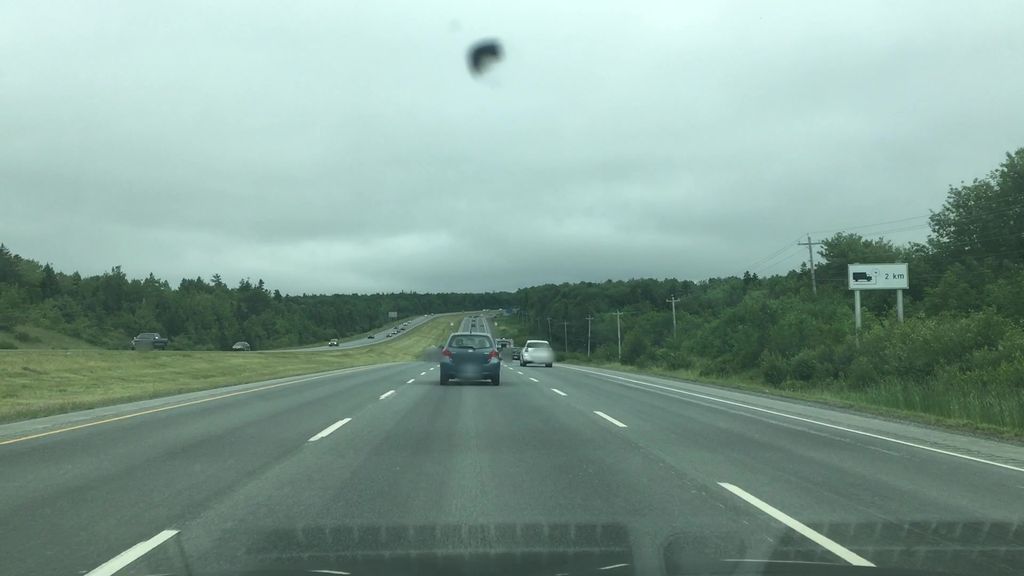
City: halifax